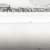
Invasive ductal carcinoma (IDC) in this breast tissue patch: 0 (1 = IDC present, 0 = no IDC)